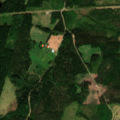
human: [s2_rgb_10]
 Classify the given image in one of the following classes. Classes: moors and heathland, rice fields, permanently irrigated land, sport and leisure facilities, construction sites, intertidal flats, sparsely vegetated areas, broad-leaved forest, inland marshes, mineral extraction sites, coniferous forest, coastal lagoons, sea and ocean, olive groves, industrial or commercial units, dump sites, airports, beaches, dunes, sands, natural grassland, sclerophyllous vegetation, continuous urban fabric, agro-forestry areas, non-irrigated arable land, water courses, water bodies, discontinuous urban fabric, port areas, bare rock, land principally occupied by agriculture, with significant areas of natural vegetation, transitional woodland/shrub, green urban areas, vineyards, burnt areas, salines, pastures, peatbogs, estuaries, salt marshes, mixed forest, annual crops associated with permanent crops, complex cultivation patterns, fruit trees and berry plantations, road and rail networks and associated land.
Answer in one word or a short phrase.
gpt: coniferous forest, mixed forest, transitional woodland/shrub